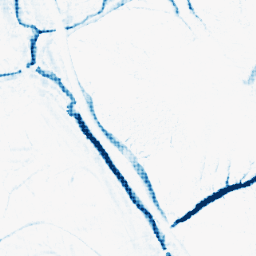
Category: morphological
Decomposition family: morphological_ellipse
Decomposition parameters: operation: closing
width: 10
height: 10
Upsampling method: sinc_hamming
Upsampling parameters: scale: 4
kernel_size: 4
Upsampling scale: 4